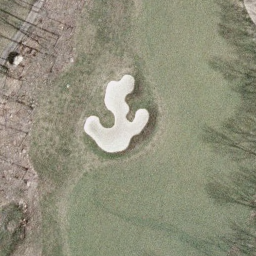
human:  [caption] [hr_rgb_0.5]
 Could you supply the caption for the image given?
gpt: This is a part of a golf course with turfs and some bunkers and trees .

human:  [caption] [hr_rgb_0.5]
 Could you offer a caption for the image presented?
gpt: There are turfs and some bunkers and withered trees in the golf course .

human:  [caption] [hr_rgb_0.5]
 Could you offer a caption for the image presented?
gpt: A part of a golf course with with turfs and some bunkers and withered trees .

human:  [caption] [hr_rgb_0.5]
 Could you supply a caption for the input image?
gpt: A part of a golf course with turfs and some bunkers and withered trees .

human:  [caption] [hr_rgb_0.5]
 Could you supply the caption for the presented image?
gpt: Green turfs and some bunkers and withered trees in the golf course .